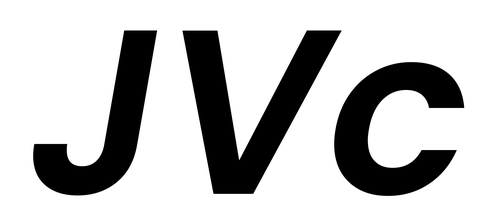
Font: Poppins-SemiBoldItalic